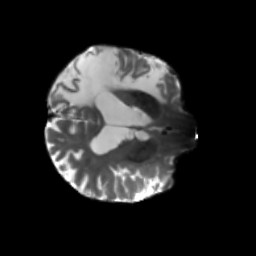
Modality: T2w
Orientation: axial
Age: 52
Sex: male
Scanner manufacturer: siemens
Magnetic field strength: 3 T
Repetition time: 5.25 s
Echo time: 0.08 s